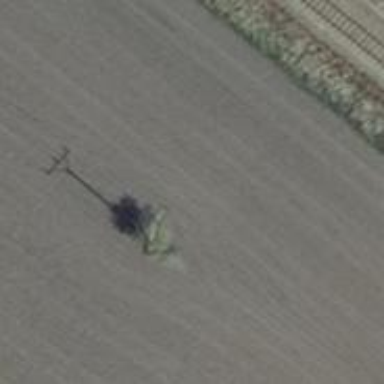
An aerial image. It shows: Power pole.